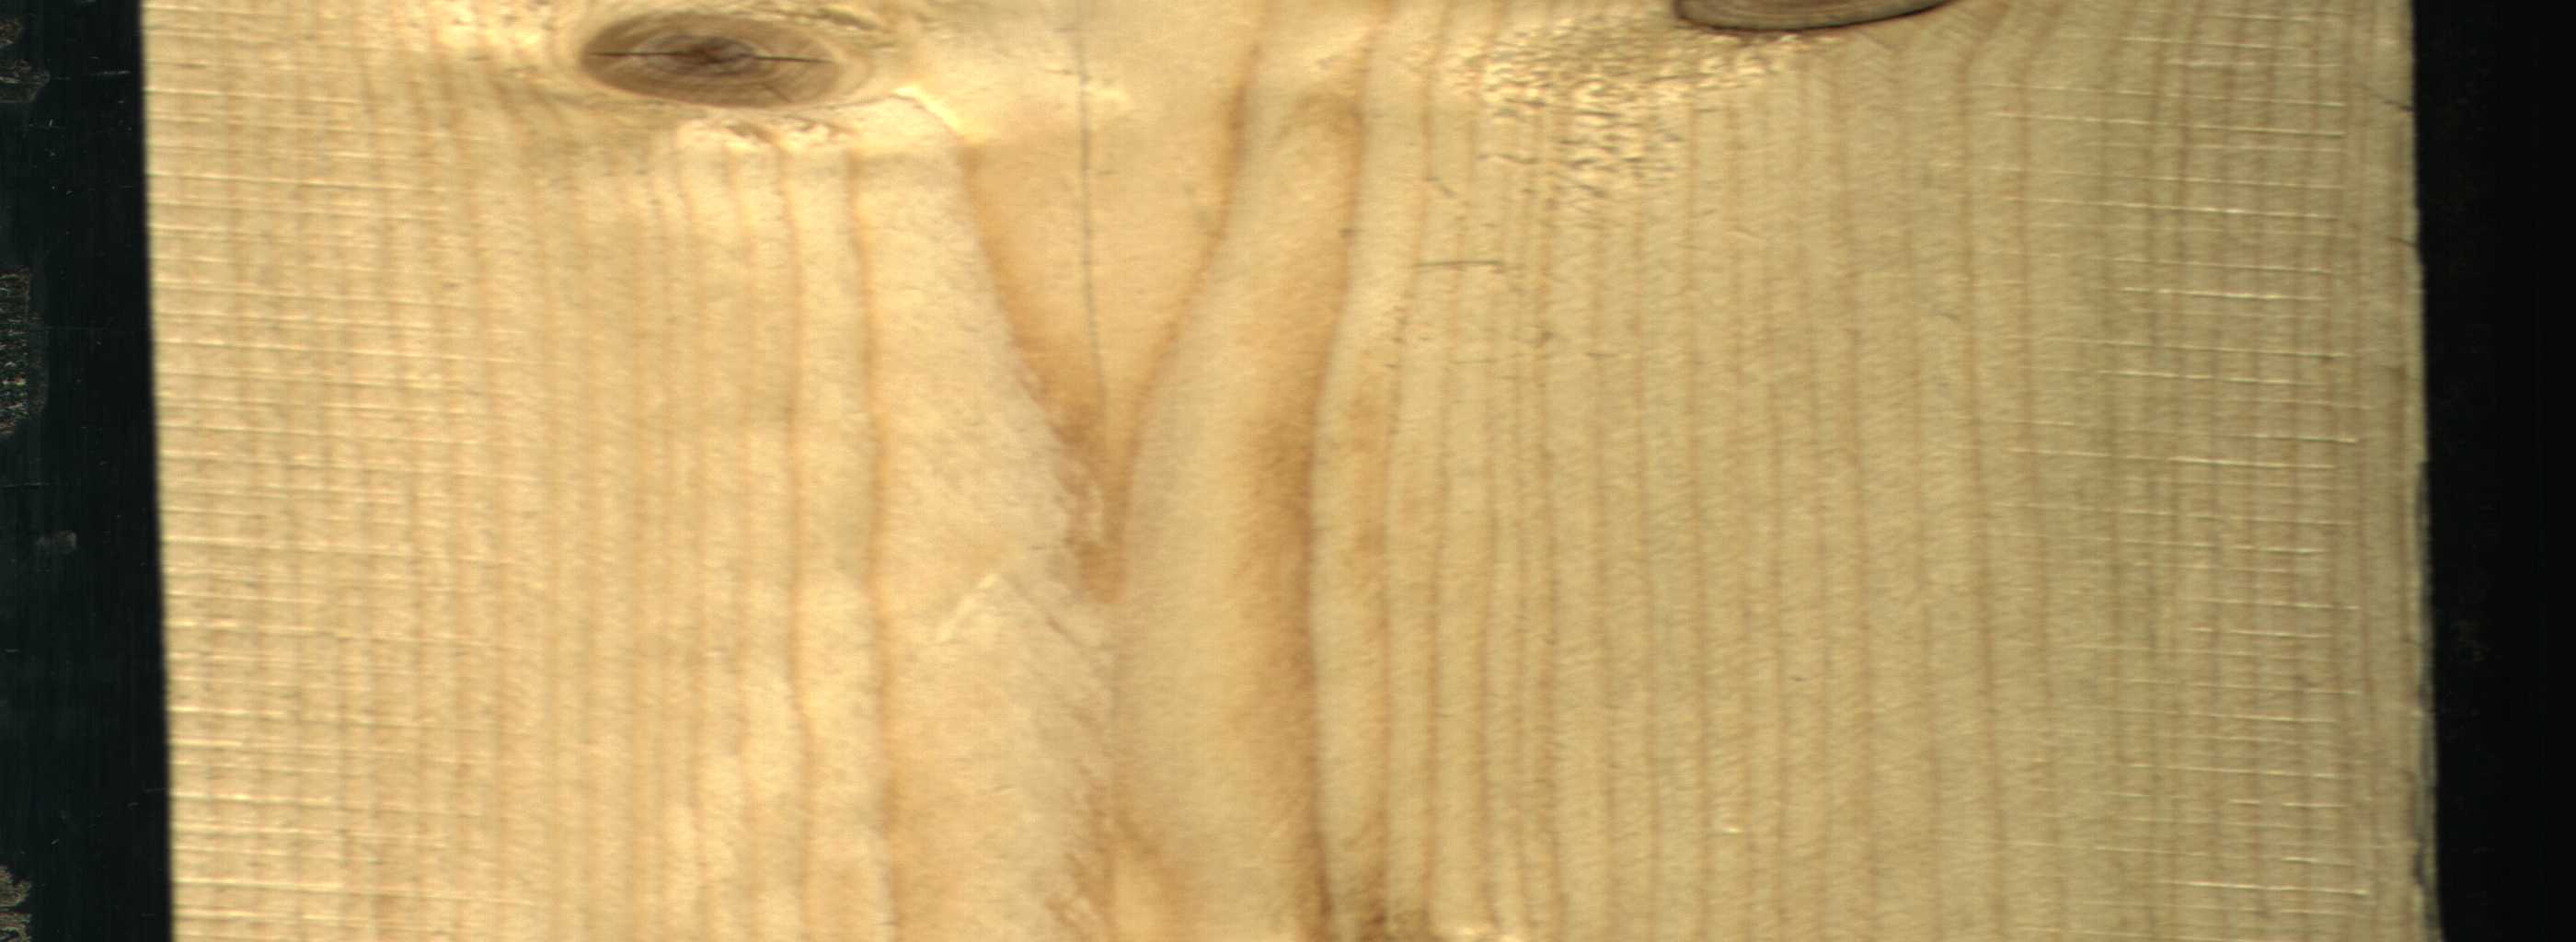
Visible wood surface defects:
knot_with_crack
Dead_Knot